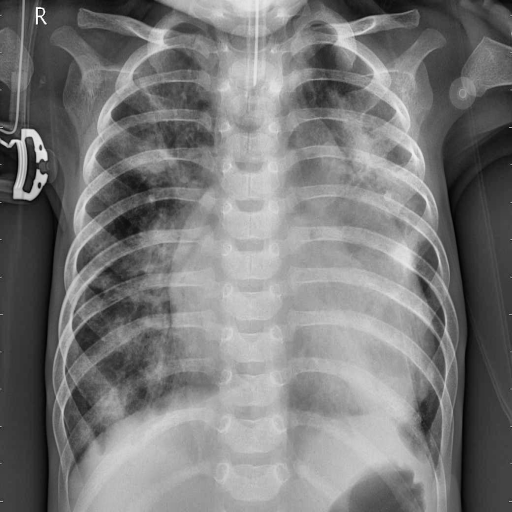
Finding: PNEUMONIA